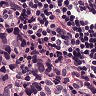
Metastatic tissue present: yes